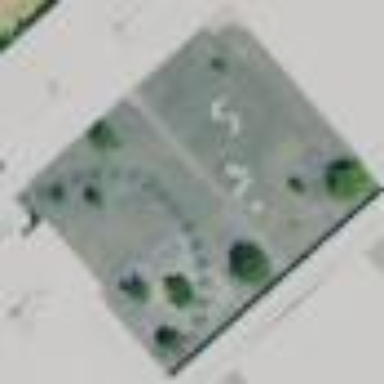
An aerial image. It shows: Asphalt schoolyard for leisure land.